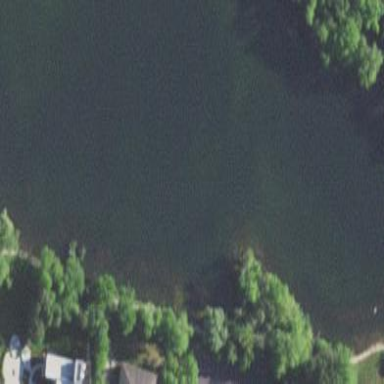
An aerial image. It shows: Serene lake surrounded by nature.